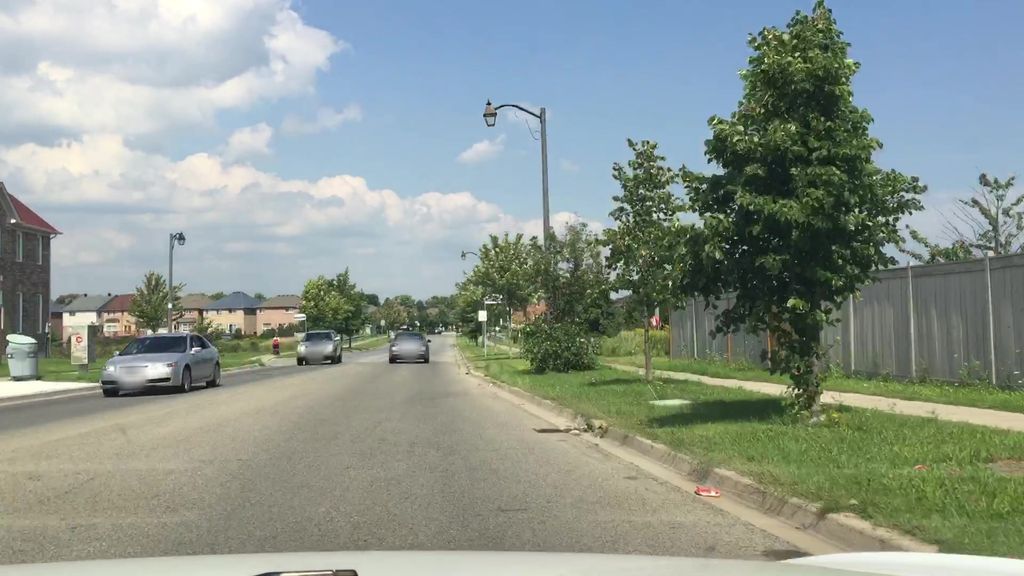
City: toronto